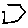
Label: hexagon